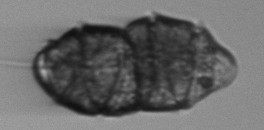
Label: Margalefidinium